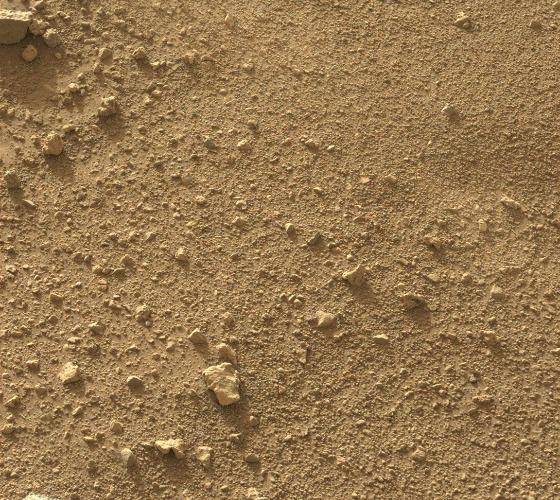
Terrain classes present: Gravel / Sand / Soil, Rock, Shadow